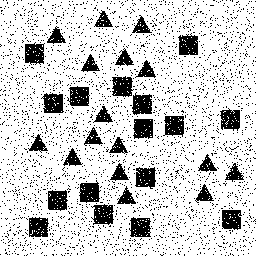
Squares: 16
Triangles: 16
Stars: 0
Total shapes: 32